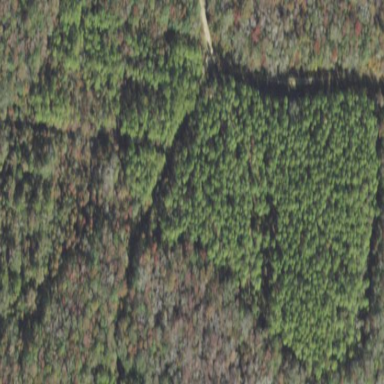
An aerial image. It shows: Forest dominated by needle-leaved trees.